Question: I was fiddling around with Bootstrap but came to a grinding halt with this error of it all being misplaced.
The source code generated was
'''
<!DOCTYPE html>
<html>
<head>
<title>Anjul Photo Copy</title>
<link rel="stylesheet" href="/css/bootstrap.min.css">
<link rel="stylesheet" href="/css/bootstrap-responsive.min.css">
</style>
<script src="//ajax.googleapis.com/ajax/libs/jquery/2.0.0/jquery.min.js"></script>
<script src="js/textrace.js"></script>
</head>
<body>
<div class="page-header">
<center><h1>Header <small>Header 2!</small></h1></center>
</div>
<span class="span2">
<div class="well">
<ul class="nav nav-list">
<li ><a tabindex="-1" href="/">Home</a></li>
<li ><a tabindex="-1" href="contact.php">Contact us</a></li>
<li ><a tabindex="-1" href="services.php">Services</a></li>
<li class='active'><a tabindex="-1" href="dba.php">AayuFill</a></li>
<li class="divider"></li>
<li><a tabindex="-1" href="#">Separated link</a></li>
</ul></div>
</span>
<span class="span8">
<table class="table table-striped">
<thead>
<tr>
<th>First Name</th>
<th>Last Name</th>
<th>Fathers Name</th>
<th>Address</th>
</tr>
</thead>
<tbody>
<tr><td>aayush<td><td>agrawal<td><td>Ranjan Agrawal<td><td>4 oriental<td><tr> </tbody>
</table>
</span>
<div style="clear:both;"><center>Copyright &#169; Anjul Photo Copy</center></div>
</body>
</html>
'''
but as you can probably see, the table is gravely misplaced. Any advice on fixing it is HIGHLY appreciated.

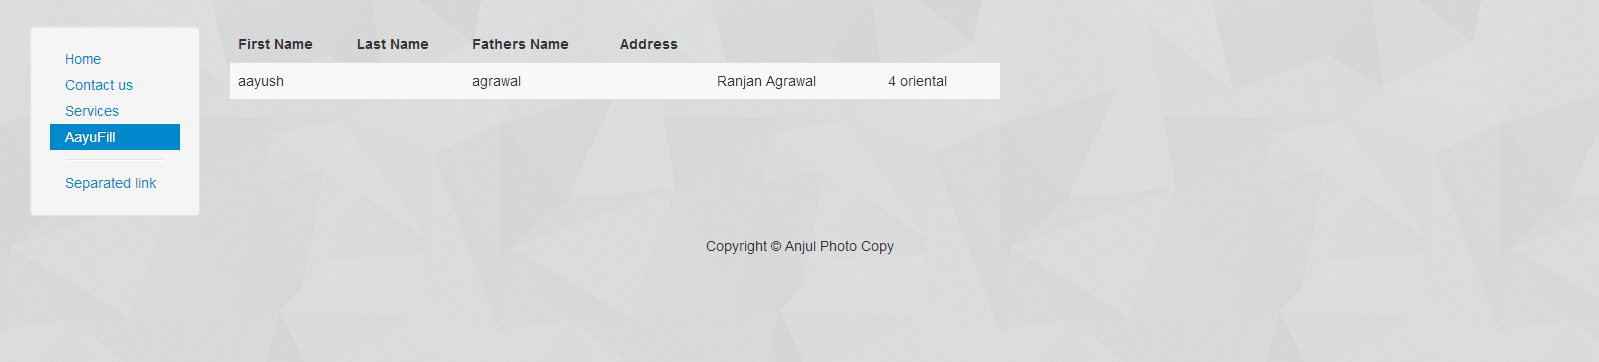
Answer: The problem is your table row structure :
'''
<tr>
<td>aayush<td>
<td>agrawal<td>
<td>Ranjan Agrawal<td>
<td>4 oriental<td>
<tr>
'''
You're not closing the '<td>' correctly. It should be :
'''
<tr>
<td>aayush</td>
<td>agrawal</td>
<td>Ranjan Agrawal</td>
<td>4 oriental</td>
<tr>
'''
You need to use '</td>' to close a '<td>'
<URL> is your fiend